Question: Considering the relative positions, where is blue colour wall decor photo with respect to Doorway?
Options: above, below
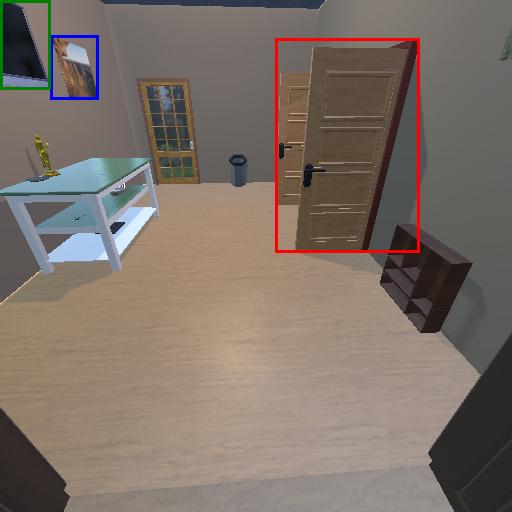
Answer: above